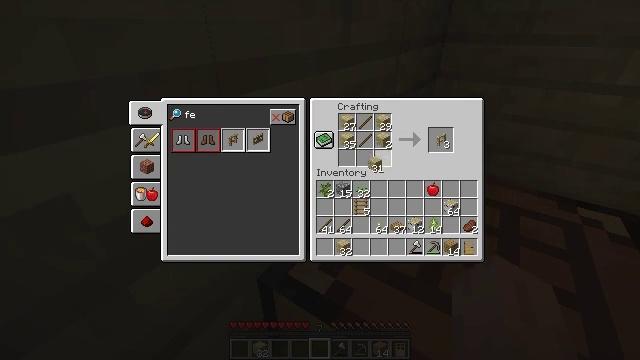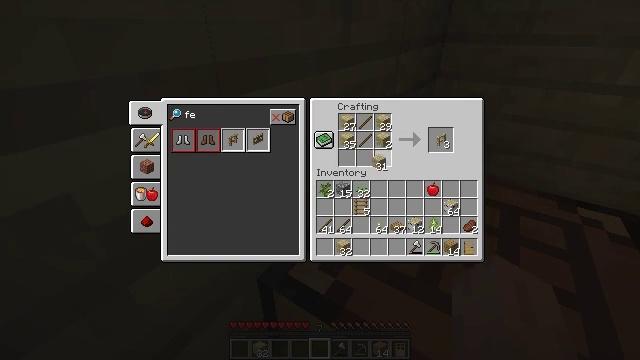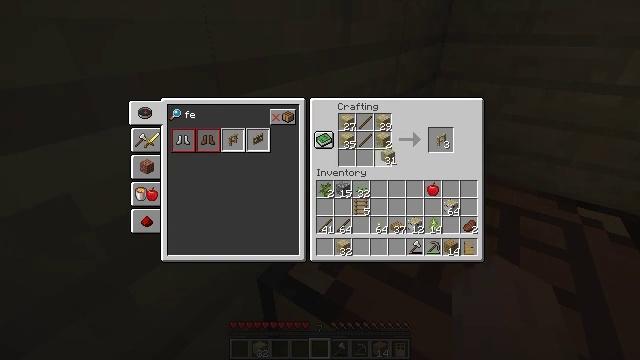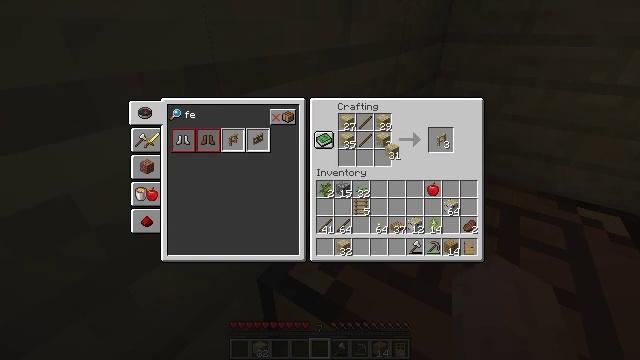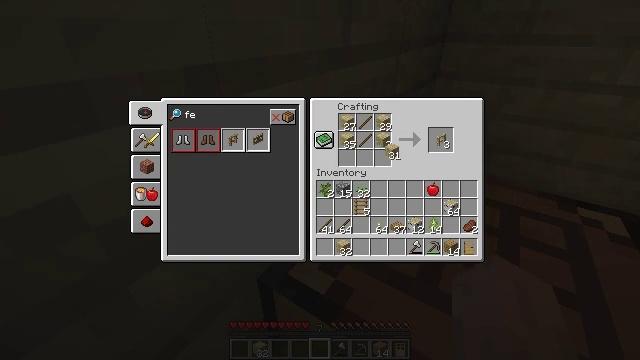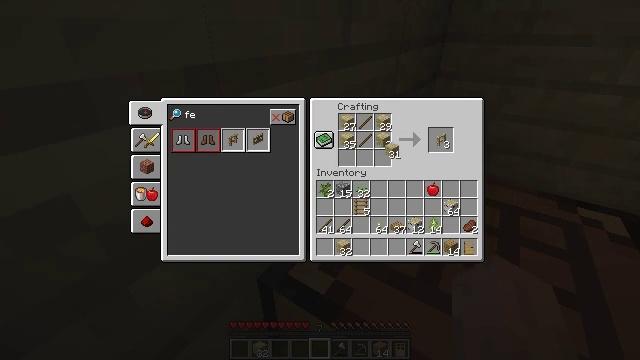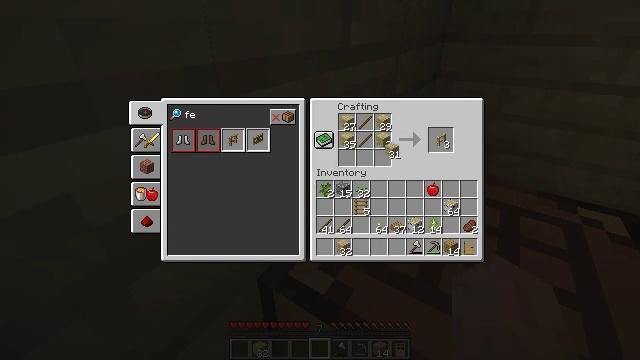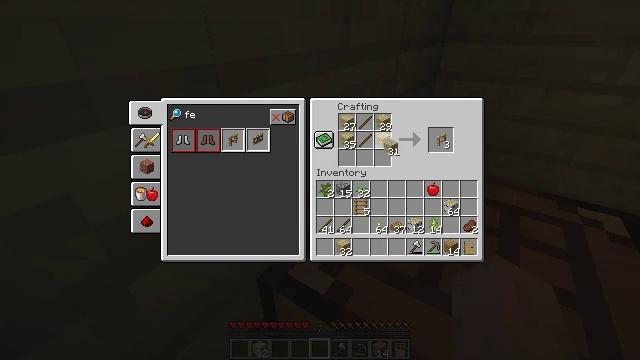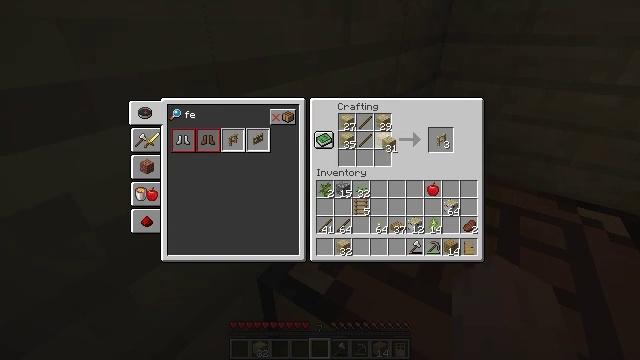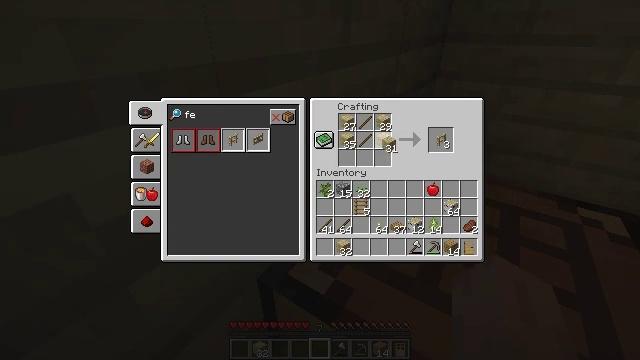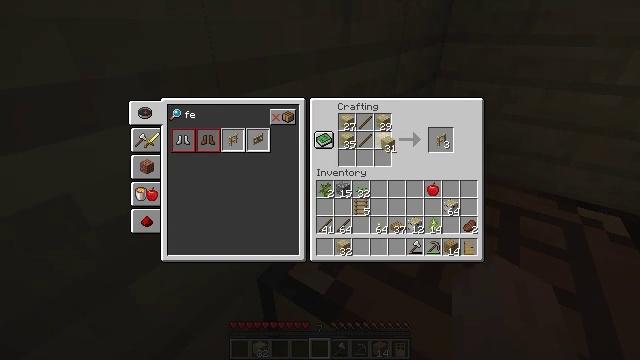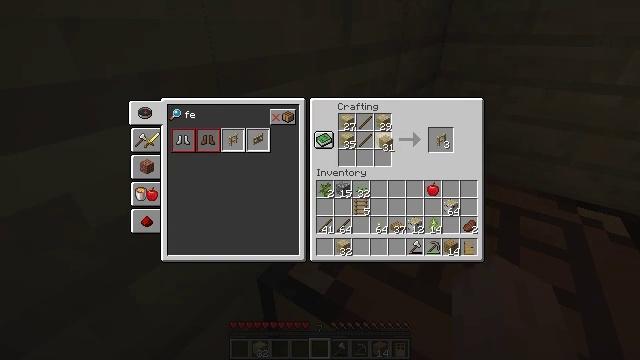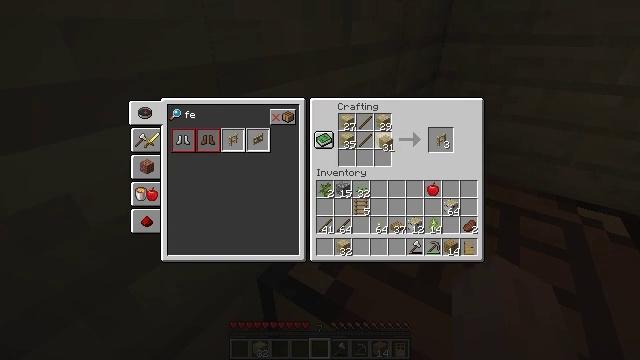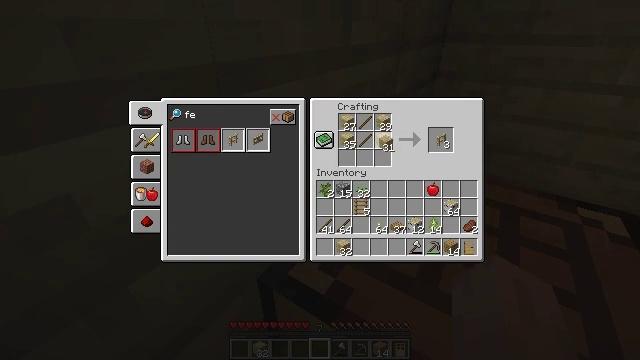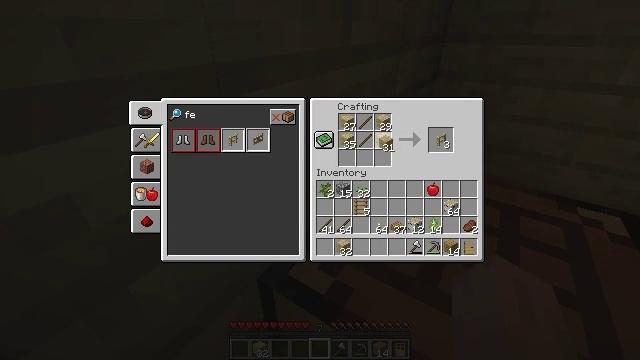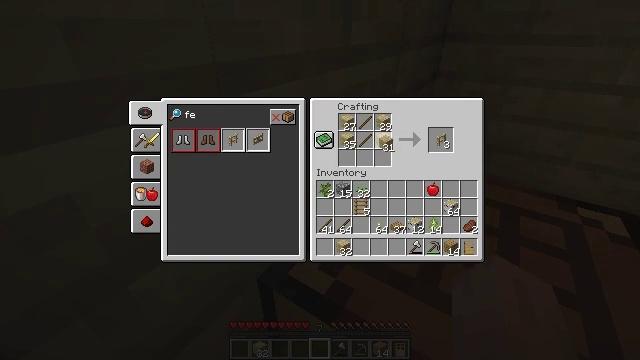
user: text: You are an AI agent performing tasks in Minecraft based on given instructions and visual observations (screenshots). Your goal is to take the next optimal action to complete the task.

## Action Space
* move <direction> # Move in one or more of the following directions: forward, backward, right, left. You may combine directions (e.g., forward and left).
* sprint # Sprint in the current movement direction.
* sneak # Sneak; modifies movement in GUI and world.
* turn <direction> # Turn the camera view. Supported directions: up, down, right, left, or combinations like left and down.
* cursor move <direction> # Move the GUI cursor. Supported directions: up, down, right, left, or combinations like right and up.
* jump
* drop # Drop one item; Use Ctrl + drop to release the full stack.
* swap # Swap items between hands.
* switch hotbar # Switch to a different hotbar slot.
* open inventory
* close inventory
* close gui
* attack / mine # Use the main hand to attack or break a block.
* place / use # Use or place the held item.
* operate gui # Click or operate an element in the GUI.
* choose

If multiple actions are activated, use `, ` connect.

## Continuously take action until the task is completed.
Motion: motion action
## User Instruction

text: Open the crafting table and make a birch fence.
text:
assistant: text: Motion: no_op
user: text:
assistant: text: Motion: cursor move right
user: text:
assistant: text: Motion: no_op
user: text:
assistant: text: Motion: no_op
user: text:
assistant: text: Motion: no_op
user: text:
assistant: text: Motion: no_op
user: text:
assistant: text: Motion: no_op
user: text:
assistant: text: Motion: no_op
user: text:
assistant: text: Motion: no_op
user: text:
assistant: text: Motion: no_op
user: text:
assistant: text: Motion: no_op
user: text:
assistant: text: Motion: no_op
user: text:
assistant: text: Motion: no_op
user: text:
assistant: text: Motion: operate gui
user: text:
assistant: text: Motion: operate gui
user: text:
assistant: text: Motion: operate gui
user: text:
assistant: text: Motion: no_op
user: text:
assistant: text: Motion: no_op
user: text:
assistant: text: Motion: no_op
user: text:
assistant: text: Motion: cursor move right and down
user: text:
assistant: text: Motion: cursor move right and down
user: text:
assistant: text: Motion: cursor move right and down
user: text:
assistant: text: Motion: cursor move right
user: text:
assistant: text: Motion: no_op
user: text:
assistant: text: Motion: cursor move up
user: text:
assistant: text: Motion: cursor move up
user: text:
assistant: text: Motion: no_op
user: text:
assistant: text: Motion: no_op
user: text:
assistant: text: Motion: no_op
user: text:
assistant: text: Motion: no_op